Question: I've got the BumbleBee 2 stereo camera and two mentioned SDKs.
I've managed to capture a video from it in my program, rectify stereo images and get a disparity map. Next thing I'd like to have is a depth map similar to one, the Kinect gives.
The Triclops' documentation is rather short, it only references functions, without typical workflow description. The workflow is described in examples.
Up to now I've found 2 relevant functions: family of 'triclopsRCDxxToXYZ()' functions and 'triclopsExtractImage3d()' function.
Functions from the first family calculate x, y and z coordinate for a single pixel. Z coordinate perfectly corresponds to the depth in meters. However, to use this function I should create two nested loops, as shown in the 'stereo3dpoints' example. That gives too much overhead, because each call returns two more coordinates.
The second function, 'triclopsExtractImage3d()', always returns error 'TriclopsErrorInvalidParameter'. The documentation says only that "there is a geometry mismatch between the context and the TriclopsImage3d", which is not clear for me.
Examples of Triclops 3.3.1 SDK do not show how to use it. Google brings <URL>, which is absent in 3.3.1.
I've tried adding lines 253-273 from the link above to current stereo3dpoints - got that error.
Does anyone have an experience with it?
Is it valid to use 'triclopsExtractImage3d()' or is it obsolete?
I also tried plotting values of 'disparity' vs. 'z', obtained from 'triclopsRCDxxToXYZ()'.
The plot shows almost exact inverse proportionality: .
That is 'z = k / disparity'. But 'k' is not constant across the image, it varies from approximately 2.5e-5 to 1.4e-3, that is two orders of magnitude. Therefore, it is incorrect to calculate this value once and use forever.
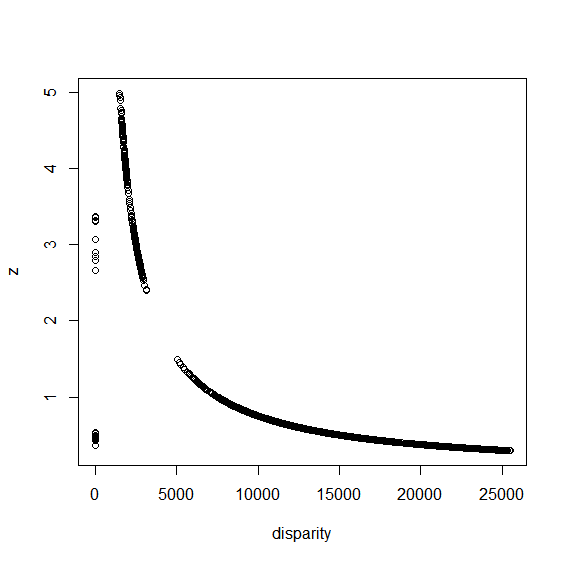
Answer: Maybe it is a bit to late and you figured it out by yourself but:
To use 'triclopsExtractImage3d' you have to create a 3dImage first.
'''
TriclopsImage3d *depthImage;
triclopsCreateImage3d(triclopsContext, &depthImage);
triclopsExtractImage3d(triclopsContext, depthImage);
triclopsDestroyImage3d(&depthImage);
'''